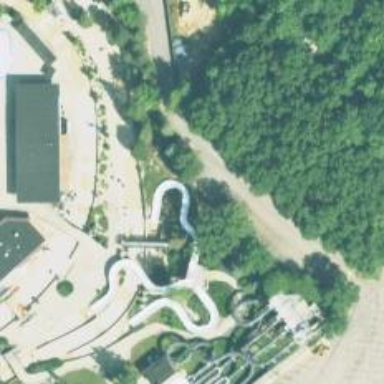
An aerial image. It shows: Water slide attraction.